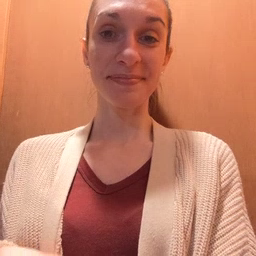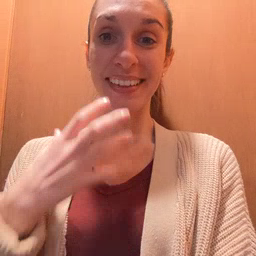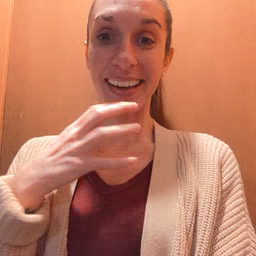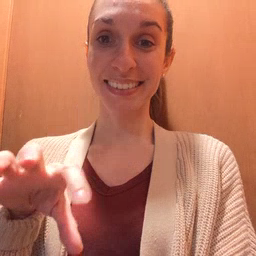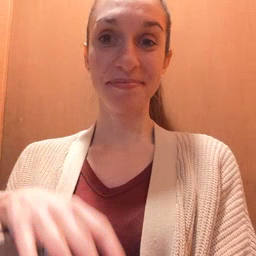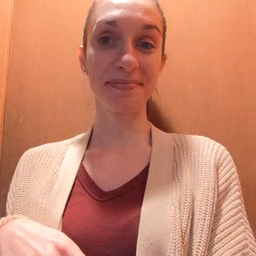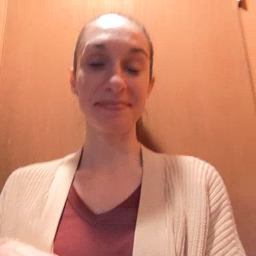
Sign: hot